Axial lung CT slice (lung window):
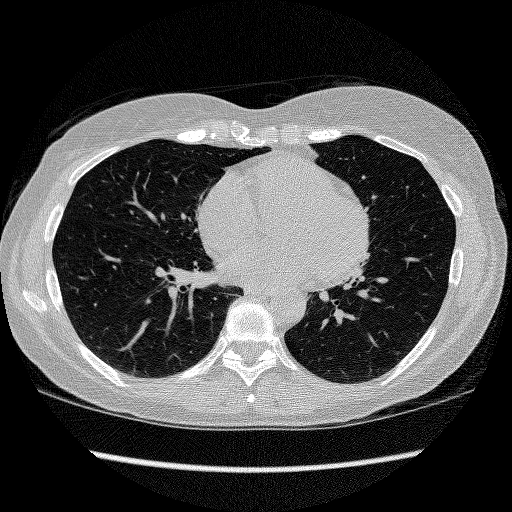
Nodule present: no